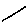
Label: line